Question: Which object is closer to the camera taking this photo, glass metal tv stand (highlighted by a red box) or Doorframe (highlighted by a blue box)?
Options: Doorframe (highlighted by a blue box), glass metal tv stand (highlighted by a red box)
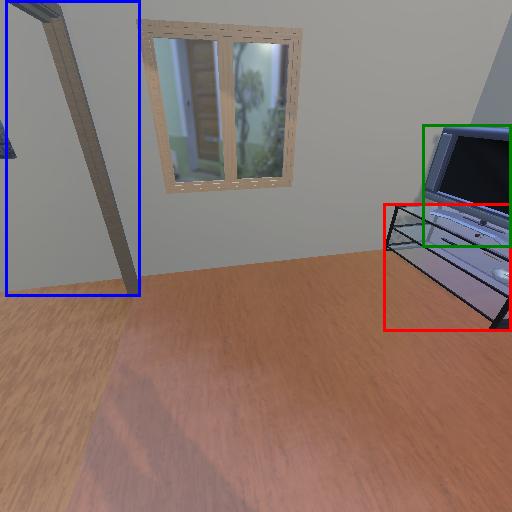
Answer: Doorframe (highlighted by a blue box)